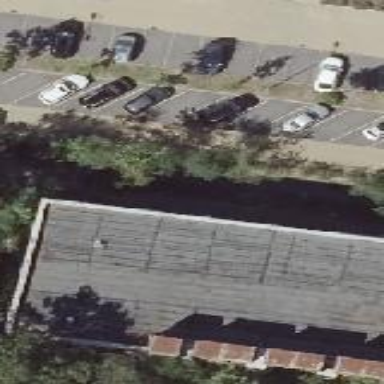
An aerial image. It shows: Service building.